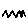
Label: zigzag